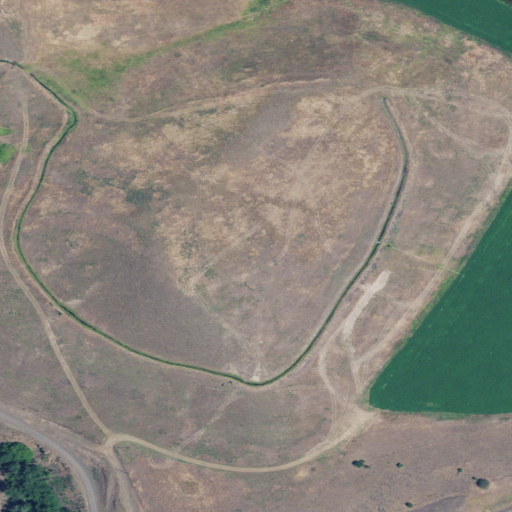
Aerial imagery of mountain in Oregon named Cemetery Hill containing grassland, cultivated crops, shrub, open development, and low intensity development